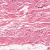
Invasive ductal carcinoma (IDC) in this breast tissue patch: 0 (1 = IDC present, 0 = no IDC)